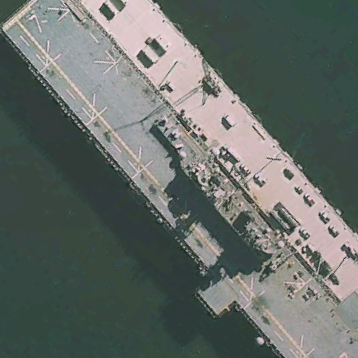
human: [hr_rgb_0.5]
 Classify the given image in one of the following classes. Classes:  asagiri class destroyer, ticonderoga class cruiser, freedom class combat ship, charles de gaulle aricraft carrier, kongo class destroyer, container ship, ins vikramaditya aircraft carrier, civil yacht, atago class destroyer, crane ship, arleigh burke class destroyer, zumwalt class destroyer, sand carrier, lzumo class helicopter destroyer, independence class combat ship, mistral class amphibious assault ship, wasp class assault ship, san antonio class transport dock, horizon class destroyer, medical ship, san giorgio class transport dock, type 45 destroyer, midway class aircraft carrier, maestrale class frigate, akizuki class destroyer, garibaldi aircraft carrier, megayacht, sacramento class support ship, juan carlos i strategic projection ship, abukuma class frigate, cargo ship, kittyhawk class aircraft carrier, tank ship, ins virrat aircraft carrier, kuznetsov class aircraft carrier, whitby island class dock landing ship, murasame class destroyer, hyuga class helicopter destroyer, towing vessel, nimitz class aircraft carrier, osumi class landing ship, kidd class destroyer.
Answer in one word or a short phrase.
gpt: Wasp class assault ship